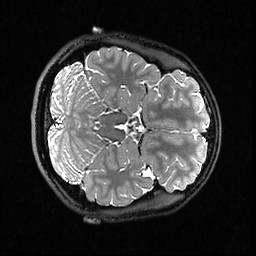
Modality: T2w
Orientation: axial
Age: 21
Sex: female
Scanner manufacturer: ge
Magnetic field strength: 3 T
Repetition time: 3.202 s
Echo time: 0.06609 s